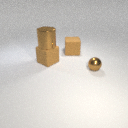
small brown metal sphere to the right of large brown rubber cube